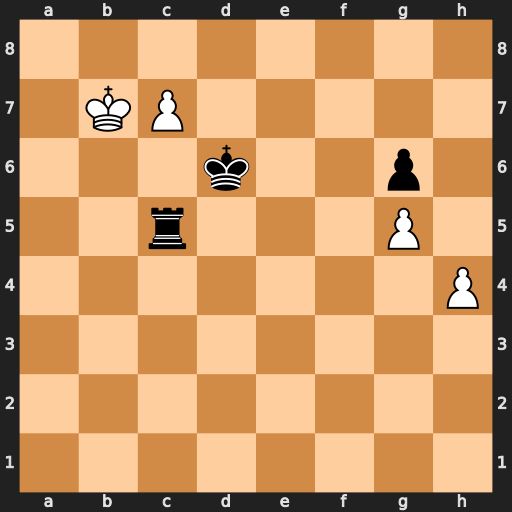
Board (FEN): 8/1KP5/3k2p1/2r3P1/7P/8/8/8
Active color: w
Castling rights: -
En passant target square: -
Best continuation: c8=Q Rxc8 Kxc8 Ke7 Kc7 Ke6 Kd8